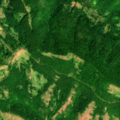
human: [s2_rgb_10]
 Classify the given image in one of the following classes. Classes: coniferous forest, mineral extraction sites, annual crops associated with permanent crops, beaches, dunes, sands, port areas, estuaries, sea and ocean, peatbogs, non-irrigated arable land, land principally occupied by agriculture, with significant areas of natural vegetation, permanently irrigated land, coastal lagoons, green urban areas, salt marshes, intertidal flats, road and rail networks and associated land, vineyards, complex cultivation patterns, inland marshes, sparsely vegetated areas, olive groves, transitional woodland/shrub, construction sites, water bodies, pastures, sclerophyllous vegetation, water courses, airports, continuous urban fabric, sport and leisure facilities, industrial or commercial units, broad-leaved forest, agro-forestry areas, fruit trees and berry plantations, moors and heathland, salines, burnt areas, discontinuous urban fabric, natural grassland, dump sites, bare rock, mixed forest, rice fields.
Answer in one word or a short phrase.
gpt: broad-leaved forest, transitional woodland/shrub